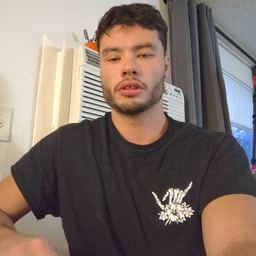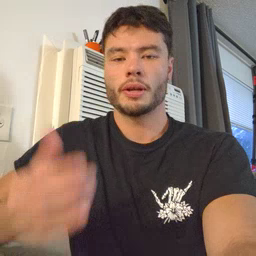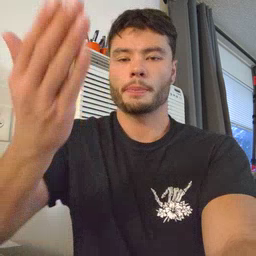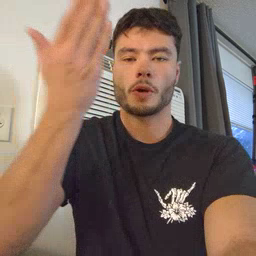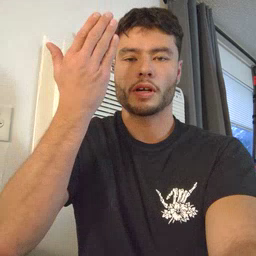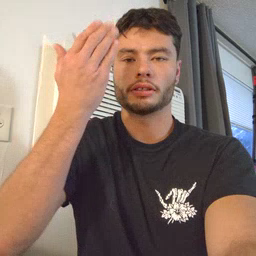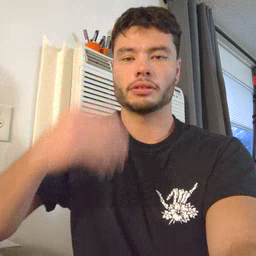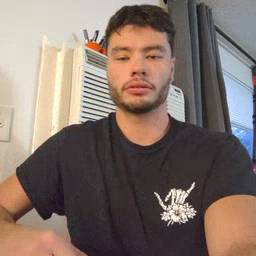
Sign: morning